Question: I would love to install the Android support repository, but it is nowhere to be found on the Android SDK manager:

Could anybody help me to add it to my IDE? Thanks
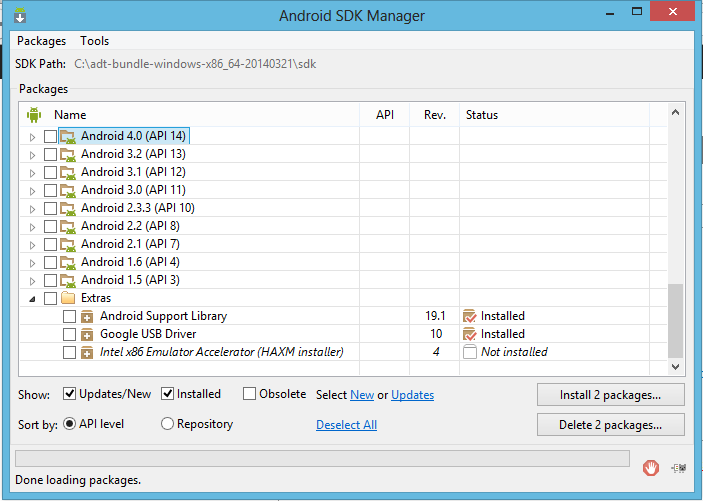
Answer: In the 'Tools' menu in SDK Manager, choose .
In 'Official Add-on Sites' tab, if the following url 'https://dl-ssl.google.com/android/repository/addon.xml' is present enable it. If its not there try to add in the 'User Defined Sites' tab